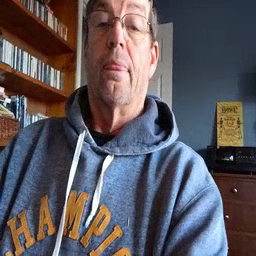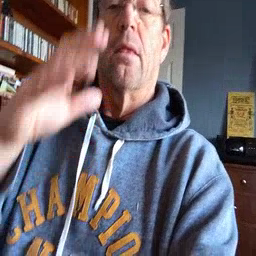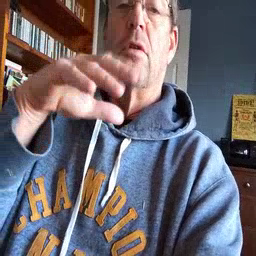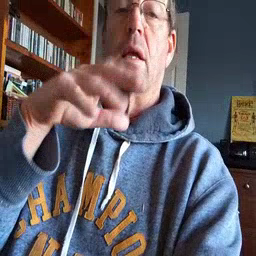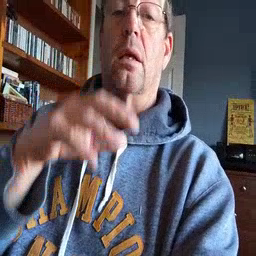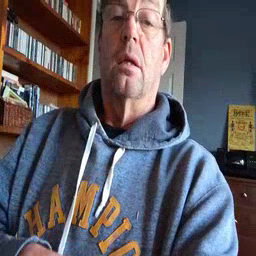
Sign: rain